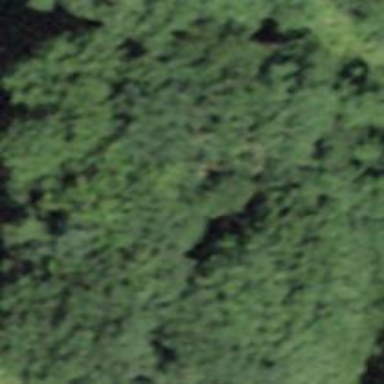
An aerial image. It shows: Forest area.